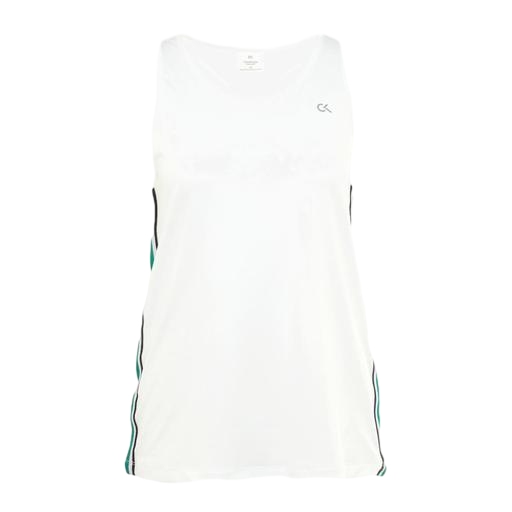
multicolor run clima tank, black run clima tank, multicolor pro tank top, white background